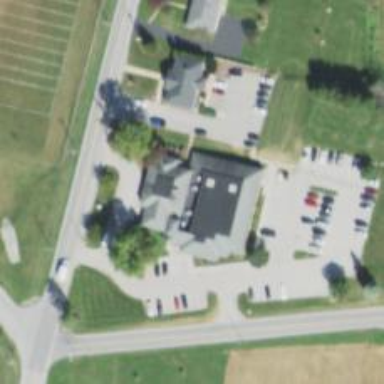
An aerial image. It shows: Clinic.